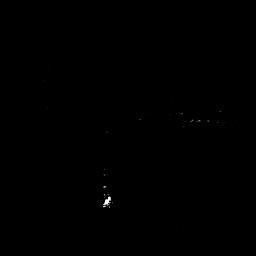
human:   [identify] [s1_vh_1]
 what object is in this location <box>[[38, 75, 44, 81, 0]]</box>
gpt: <ref>1 small ship at the bottom</ref>